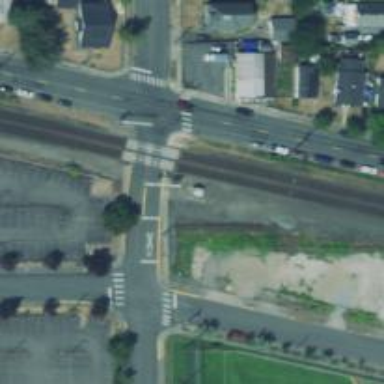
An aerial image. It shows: Railway crossing with lights and diagonal stripes.